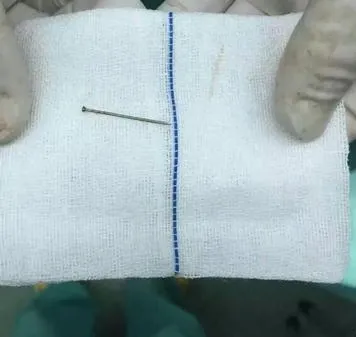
Retrieved pin.
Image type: medical_photograph (skin_photograph)